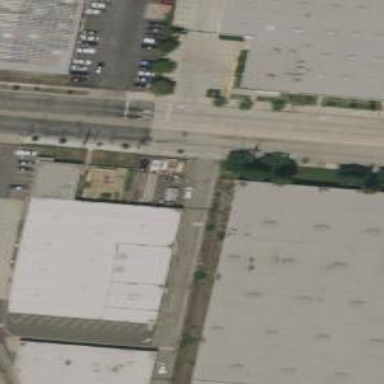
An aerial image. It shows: Factory building.